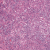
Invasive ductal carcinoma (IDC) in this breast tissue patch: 1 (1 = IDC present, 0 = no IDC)